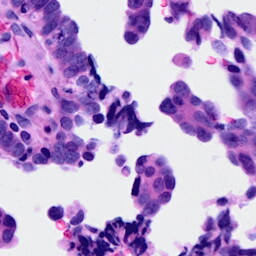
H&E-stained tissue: Ovarian